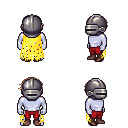
a pixel art fantasy rpg character, male body template, dark elf, purple skin, yellow tattered cape, red pants, light blonde short bangs hairstyle, metal helm, maroon shoes, four views (front, back, left, right), 2x2 character sprite sheet, small pixel art, hard edges, no anti-aliasing